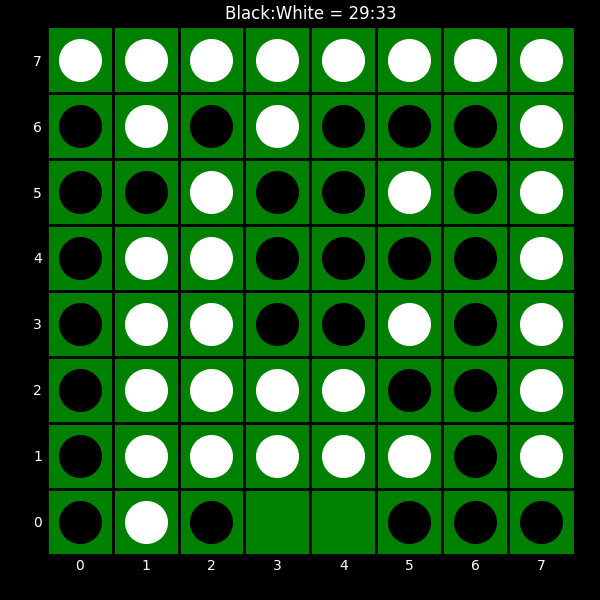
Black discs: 29
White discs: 33